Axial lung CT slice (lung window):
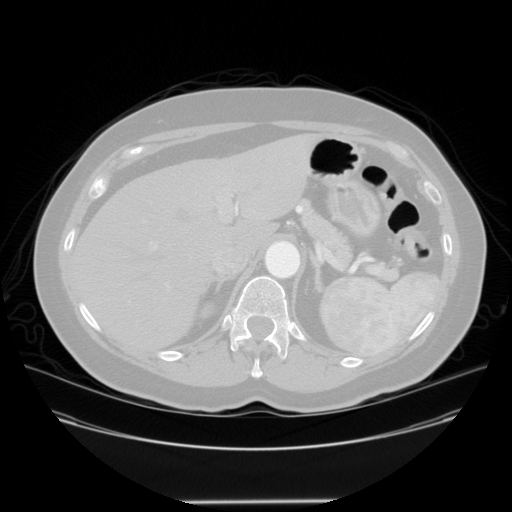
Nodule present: no